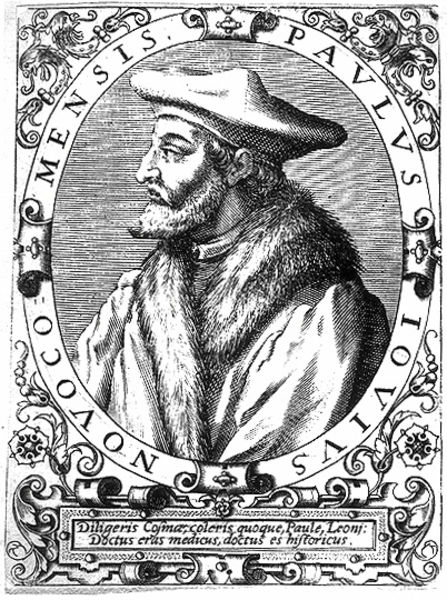
Titel: Bildnis des Paolo Giovio
Künstler: Matthaeus (d.Ä.) Becker
Institution: (Seriendruck)
Schlagwörter: dunkel, mann, schatten, weiß, blume, haar, hell, hut, licht, mund, nase, ohr, profil, schwarz, stirn, blick, ornament, bart, kappe, mütze, kragen, pelz, rahmen, vollbart, bildnis, portrait, porträt, auge, mantel, renaissance, oval, ranken, fell, holzschnitt, schrift, rahmung, grafik, graphik, schattierung, kartusche, inschrift, floral, ornamente, verzierung, wange, kinnbart, name, unterschrift, medaillon, druck, schnitt, schraffur, radierung, stich, seite, schwarzweiß, text, beschriftung, nerz, spitzbart, wissenschaftler, abwesend, pelzkragen, gelehrter, schmuckrahmen, kupferstich, latein, lateinisch, schriftfeld, seitwärts, rankenwerk, paulus, pelzkrgen, rollwerk, antiqua, kapitale, innenschrift, bandlwerk, iovius, mensis, novoco, refotrmationsbild, nerz+, appe, leitspruch